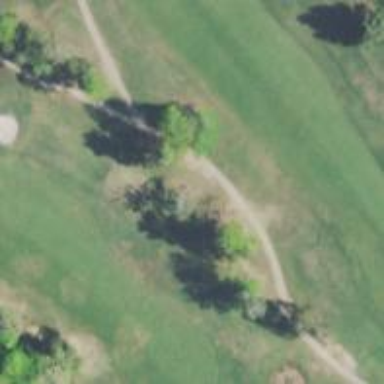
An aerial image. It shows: Path designated for golf carts.